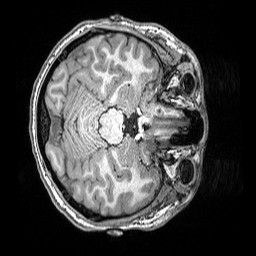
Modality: T1w
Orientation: axial
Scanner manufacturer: siemens
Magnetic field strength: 3 T
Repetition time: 2.5 s
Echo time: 0.00343 s